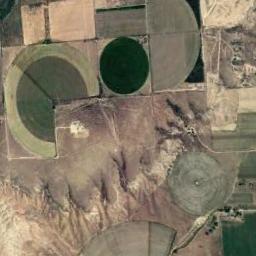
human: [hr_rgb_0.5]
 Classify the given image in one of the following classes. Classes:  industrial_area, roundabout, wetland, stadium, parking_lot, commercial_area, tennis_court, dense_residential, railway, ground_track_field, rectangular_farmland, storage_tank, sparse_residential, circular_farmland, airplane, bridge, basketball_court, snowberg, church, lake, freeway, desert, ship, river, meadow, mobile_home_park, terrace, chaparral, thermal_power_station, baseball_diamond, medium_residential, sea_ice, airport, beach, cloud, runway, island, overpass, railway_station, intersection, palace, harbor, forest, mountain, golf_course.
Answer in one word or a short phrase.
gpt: circular_farmland